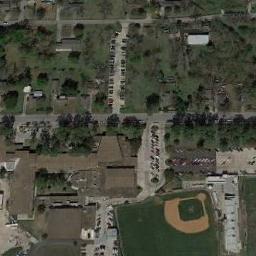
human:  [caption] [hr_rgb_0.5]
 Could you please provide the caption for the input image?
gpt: This baseball field looks like a semicircle with two white houses beside it .

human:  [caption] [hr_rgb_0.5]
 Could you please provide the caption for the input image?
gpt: A baseball diamond next to some parking lots and some buildings beside .

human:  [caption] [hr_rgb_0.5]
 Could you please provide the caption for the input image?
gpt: A baseball diamond is surrounded by many buildings and trees .

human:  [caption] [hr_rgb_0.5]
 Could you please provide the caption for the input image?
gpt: There is a baseball diamond in the grass surrounded by the trees, Roads and houses .

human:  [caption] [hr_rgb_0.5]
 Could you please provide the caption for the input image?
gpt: Many cars are in the vacant lot next to the baseball diamond .